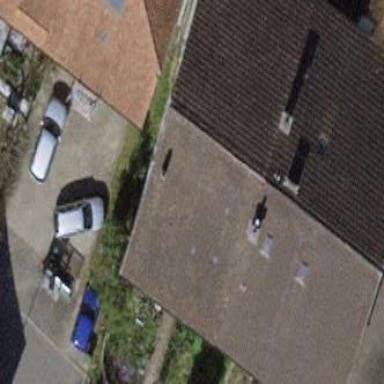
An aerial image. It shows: Terrace building.